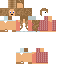
A female human skin with pale skin, wearing brown long hair dressed in a red tshirt and brown pants, featuring a closed mouth.